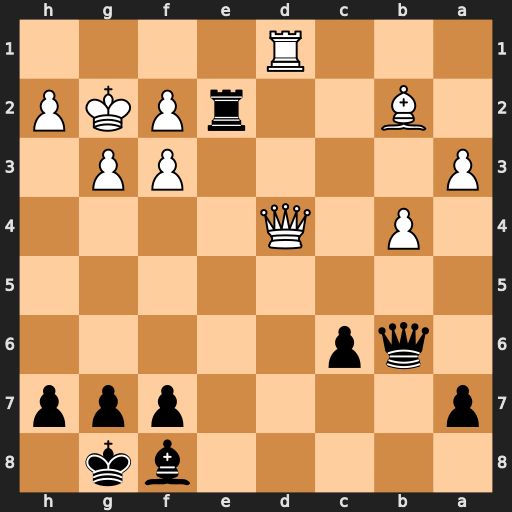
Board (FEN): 5bk1/p4ppp/1qp5/8/1P1Q4/P4PP1/1B2rPKP/3R4
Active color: b
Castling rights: -
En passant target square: -
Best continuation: c5 Qc4 Rxb2